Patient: sex F, age 75
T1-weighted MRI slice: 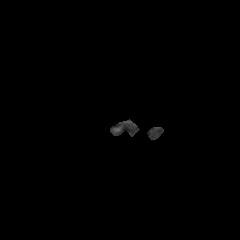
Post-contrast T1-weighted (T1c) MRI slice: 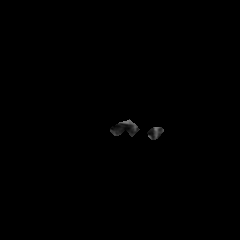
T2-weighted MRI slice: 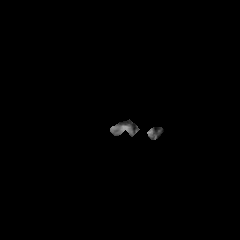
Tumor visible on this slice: no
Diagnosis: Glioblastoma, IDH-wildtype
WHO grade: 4